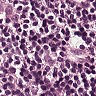
Metastatic tissue present: yes